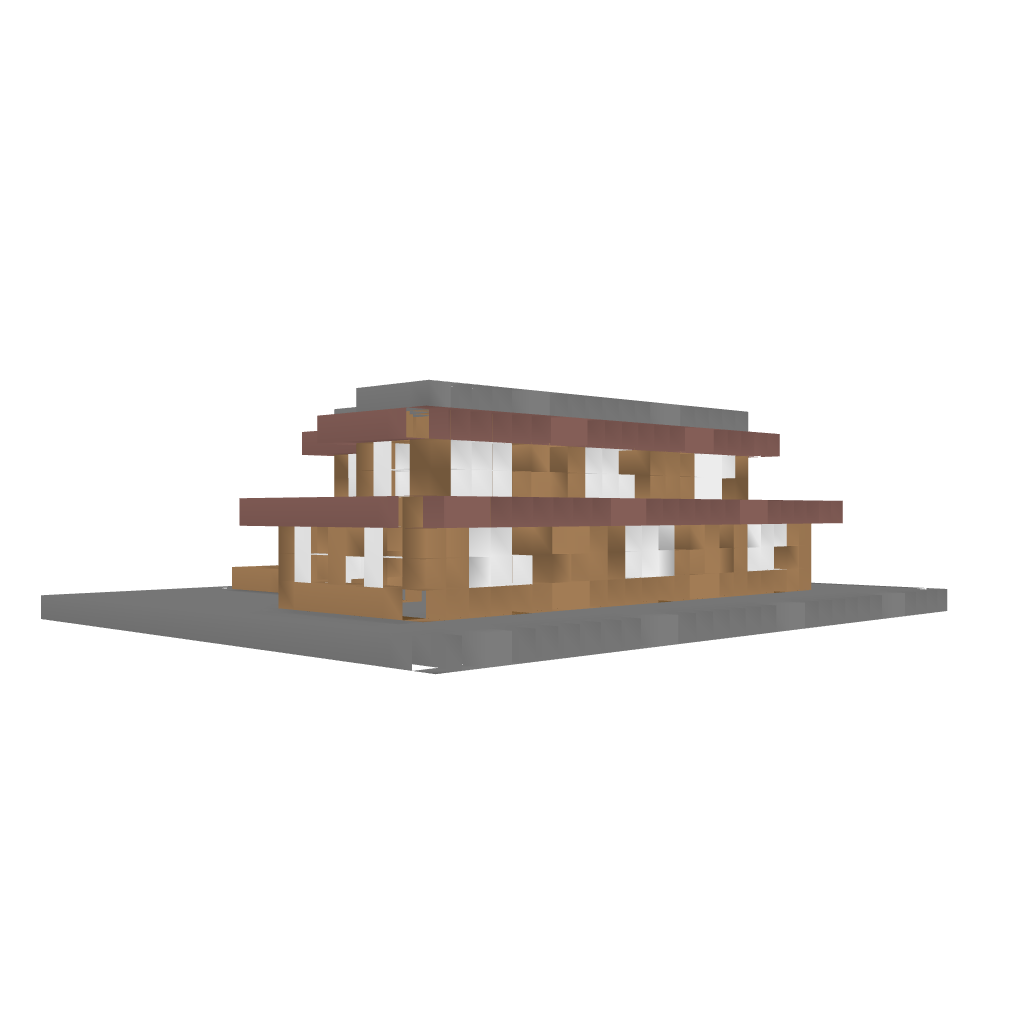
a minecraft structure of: Medieval House 2 floors